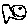
Label: fish